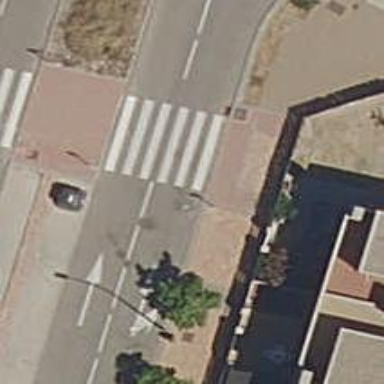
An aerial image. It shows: Uncontrolled road crossing.